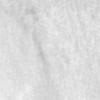
Label: no_change